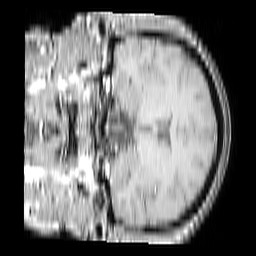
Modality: T1w
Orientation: coronal
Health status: ill
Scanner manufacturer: philips
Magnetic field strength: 3 T
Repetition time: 0.3787 s
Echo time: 0.002908 s